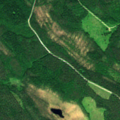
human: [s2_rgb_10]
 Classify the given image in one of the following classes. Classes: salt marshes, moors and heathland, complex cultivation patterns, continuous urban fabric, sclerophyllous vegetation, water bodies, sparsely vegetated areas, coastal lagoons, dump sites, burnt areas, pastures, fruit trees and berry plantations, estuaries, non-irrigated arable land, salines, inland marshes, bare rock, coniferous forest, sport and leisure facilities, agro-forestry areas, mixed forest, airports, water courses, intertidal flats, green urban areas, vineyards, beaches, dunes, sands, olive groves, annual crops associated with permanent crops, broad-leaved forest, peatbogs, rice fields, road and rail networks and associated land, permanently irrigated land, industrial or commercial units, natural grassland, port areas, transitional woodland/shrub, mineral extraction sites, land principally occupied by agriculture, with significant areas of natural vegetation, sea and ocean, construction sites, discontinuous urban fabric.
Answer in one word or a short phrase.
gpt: coniferous forest, mixed forest, transitional woodland/shrub